Question: I have two problems:
- -
I don't want to use any external js librarys. I am trying to get it to work in pure css and bootstrap 3.
Here is what I have currently so far:
'''
<div class="row">
<div class="col-md-10">
<div class="item">
<div class="row">
<div class="col-md-5">
<div class="row">
<div class="col-md-5">
<div class="main-img">
<img height="500px" width="500px" src="http://cdn.theatlantic.com/static/mt/assets/science/firefox-logo.jpg"/>
</div>
</div>
<div class="col-md-5">
<div class="row">
<div class="img-list">
<div class="col-md-3">
<img width="100px" height"100px" src="http://cdn.theatlantic.com/static/mt/assets/science/firefox-logo.jpg"/>
</div>
<div class="col-md-3">
<img width="100px" height="100px" src="http://cdn.theatlantic.com/static/mt/assets/science/firefox-logo.jpg"/>
</div>
<div class="col-md-3">
<img width="100px" height="100px" src="http://cdn.theatlantic.com/static/mt/assets/science/firefox-logo.jpg"/>
</div>
<div class="col-md-3">
<img width="100px" height="100px" src="http://cdn.theatlantic.com/static/mt/assets/science/firefox-logo.jpg"/>
</div>
</div>
</div>
</div>
</div>
</div>
<div class="col-md-7">
<span> Title! </span>
<span> Some other text!</span>
</div>
</div>
</div>
</div>
<div class="col-md-2">
<!-- Some other html here -->
</div>
</div>
'''
I drew an image of what the layout should be:

The brown area is col-md-10 which contains the following things:
- - -
I didn't draw the col-md-2 though (which is on the right of the col-md-10 brown area).
Instead, I see a bunch of divs flying all over the place. The thumbnail list is floating at the top right, but the main img and the col-md-7 is correctly side-by-side. The thumbnail list isn't even aligned properly. Can someone help?
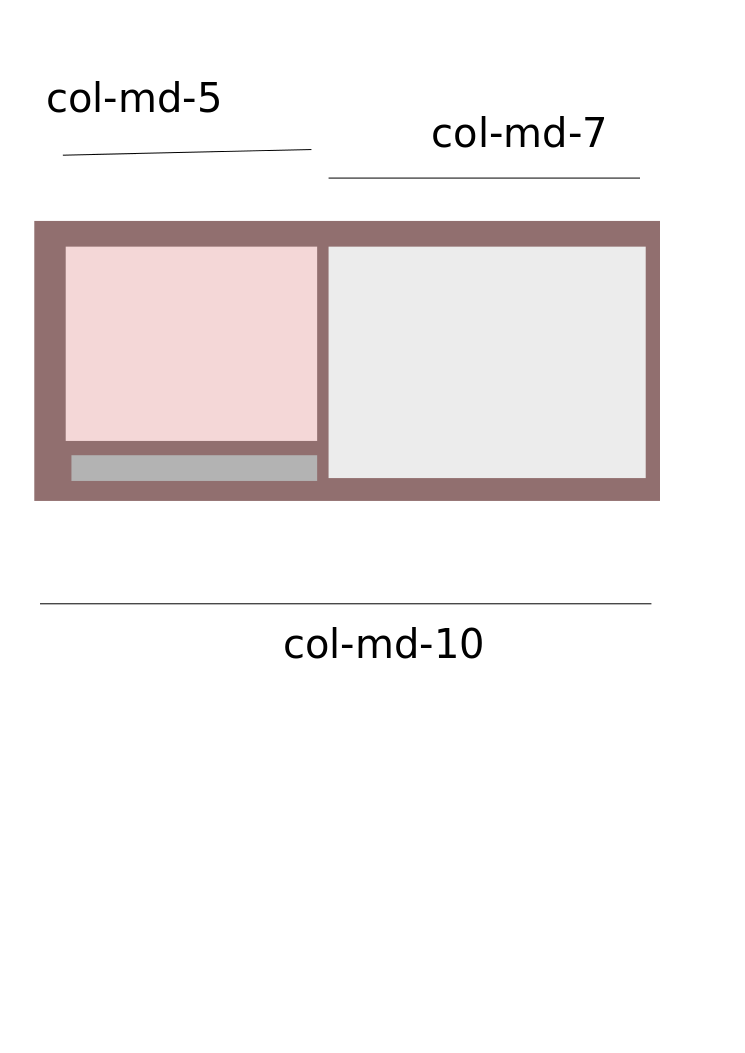
Answer: Here ya go...
<URL>
'''
<div class="row">
<div class="col-md-10">
<div class="item">
<div class="row">
<div class="col-md-5">
<div class="row">
<div class="col-md-12">
<div class="main-img">
<img height="500px" width="500px" class="img-responsive" src="http://cdn.theatlantic.com/static/mt/assets/science/firefox-logo.jpg"/>
</div>
</div>
</div>
<div class="row">
<div class="col-md-12">
<div class="img-list">
<div class="col-md-3">
<img width="100px" height"100px" class="img-responsive" src="http://cdn.theatlantic.com/static/mt/assets/science/firefox-logo.jpg"/>
</div>
<div class="col-md-3">
<img width="100px" height="100px" class="img-responsive" src="http://cdn.theatlantic.com/static/mt/assets/science/firefox-logo.jpg"/>
</div>
<div class="col-md-3">
<img width="100px" height="100px" class="img-responsive" src="http://cdn.theatlantic.com/static/mt/assets/science/firefox-logo.jpg"/>
</div>
<div class="col-md-3">
<img width="100px" height="100px" class="img-responsive" src="http://cdn.theatlantic.com/static/mt/assets/science/firefox-logo.jpg"/>
</div>
</div>
</div>
</div>
</div>
<div class="col-md-7">
<span> Title! </span>
<span> Some other text!</span>
</div>
</div>
</div>
</div>
<div class="col-md-2">
<!-- Some other html here -->
</div>
</div>
'''
If you don't want your thumbs to collapse: <URL>